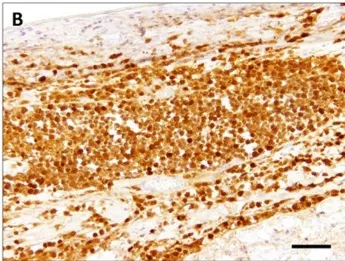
Spinal cord, cat. , doublecortin.
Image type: pathology (immunostaining)